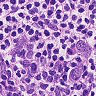
Metastatic tissue present: no